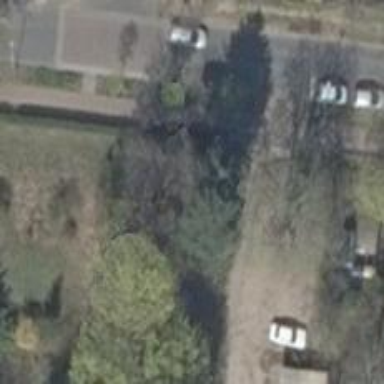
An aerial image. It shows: Beautiful avenue lined with deciduous broadleaved trees.